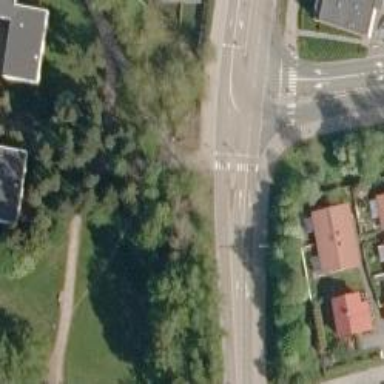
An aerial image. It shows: Crossing road.